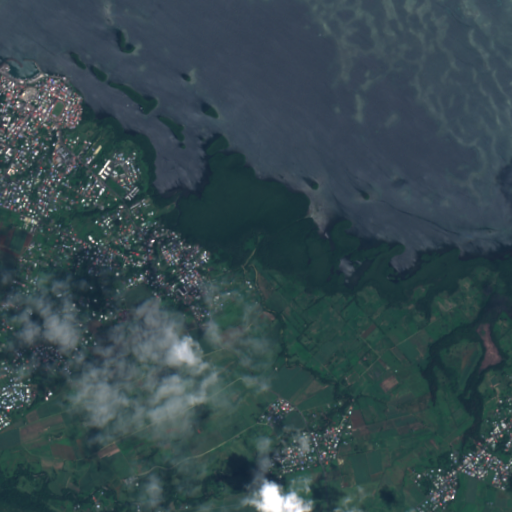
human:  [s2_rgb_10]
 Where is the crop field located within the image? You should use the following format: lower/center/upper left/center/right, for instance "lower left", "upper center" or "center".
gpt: The crop field is located in the lower right of the image.
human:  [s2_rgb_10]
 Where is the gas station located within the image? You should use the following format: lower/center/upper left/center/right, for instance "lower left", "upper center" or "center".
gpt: The gas station is located in the upper left of the image.
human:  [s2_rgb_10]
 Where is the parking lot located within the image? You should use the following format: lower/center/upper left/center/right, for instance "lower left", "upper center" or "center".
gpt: The parking lot is located in the upper left of the image.
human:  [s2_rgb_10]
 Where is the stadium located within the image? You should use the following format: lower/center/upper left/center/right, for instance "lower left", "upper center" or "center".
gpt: The stadium is located in the upper left of the image.
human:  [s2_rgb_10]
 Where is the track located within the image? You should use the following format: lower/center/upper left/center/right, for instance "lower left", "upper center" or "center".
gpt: There is no track in the image.